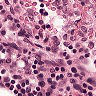
Metastatic tissue present: no